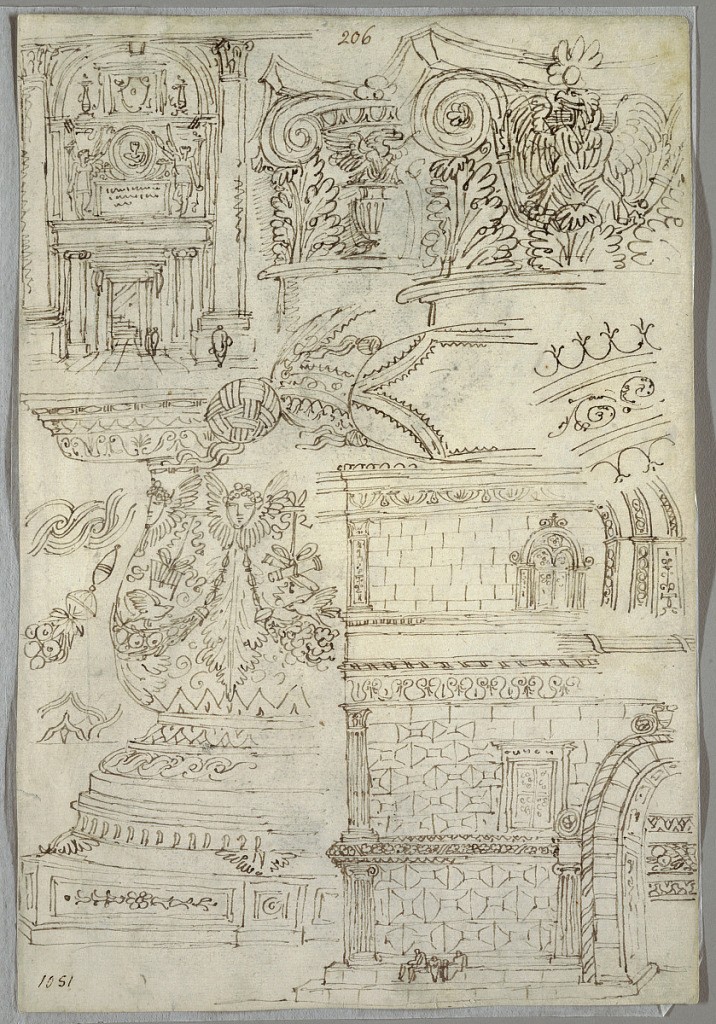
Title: Decorative Study; Verso: Anatomical Study
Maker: Felice Giani, Italian, 1758–1823
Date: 1814–18
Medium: Pen and ink over graphite on cream laid paper
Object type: Drawing
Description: Three capitals, fountain; facade of church from the 14th century. 15th century portal. Verso: barbarian head in profile and head of young man in profile with mantel after antique.